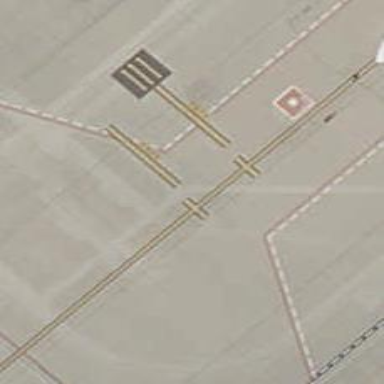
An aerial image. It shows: Airport parking position.